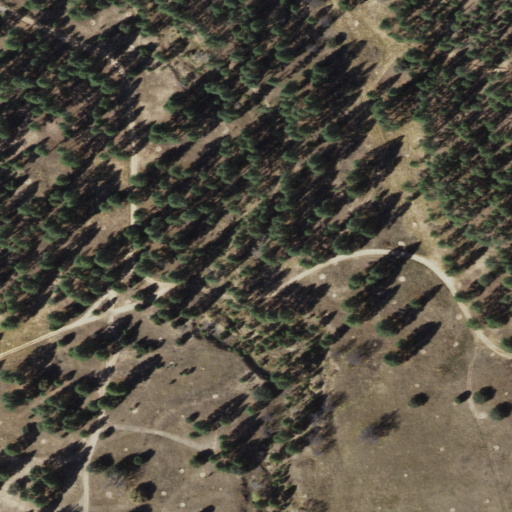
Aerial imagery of valley in Arizona named Skiddy Canyon containing evergreen forest, shrub, open development, grassland, herbaceous wetlands, and low intensity development